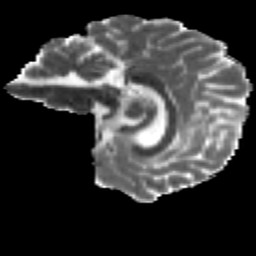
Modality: MD
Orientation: sagittal
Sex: male
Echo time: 0.114 s